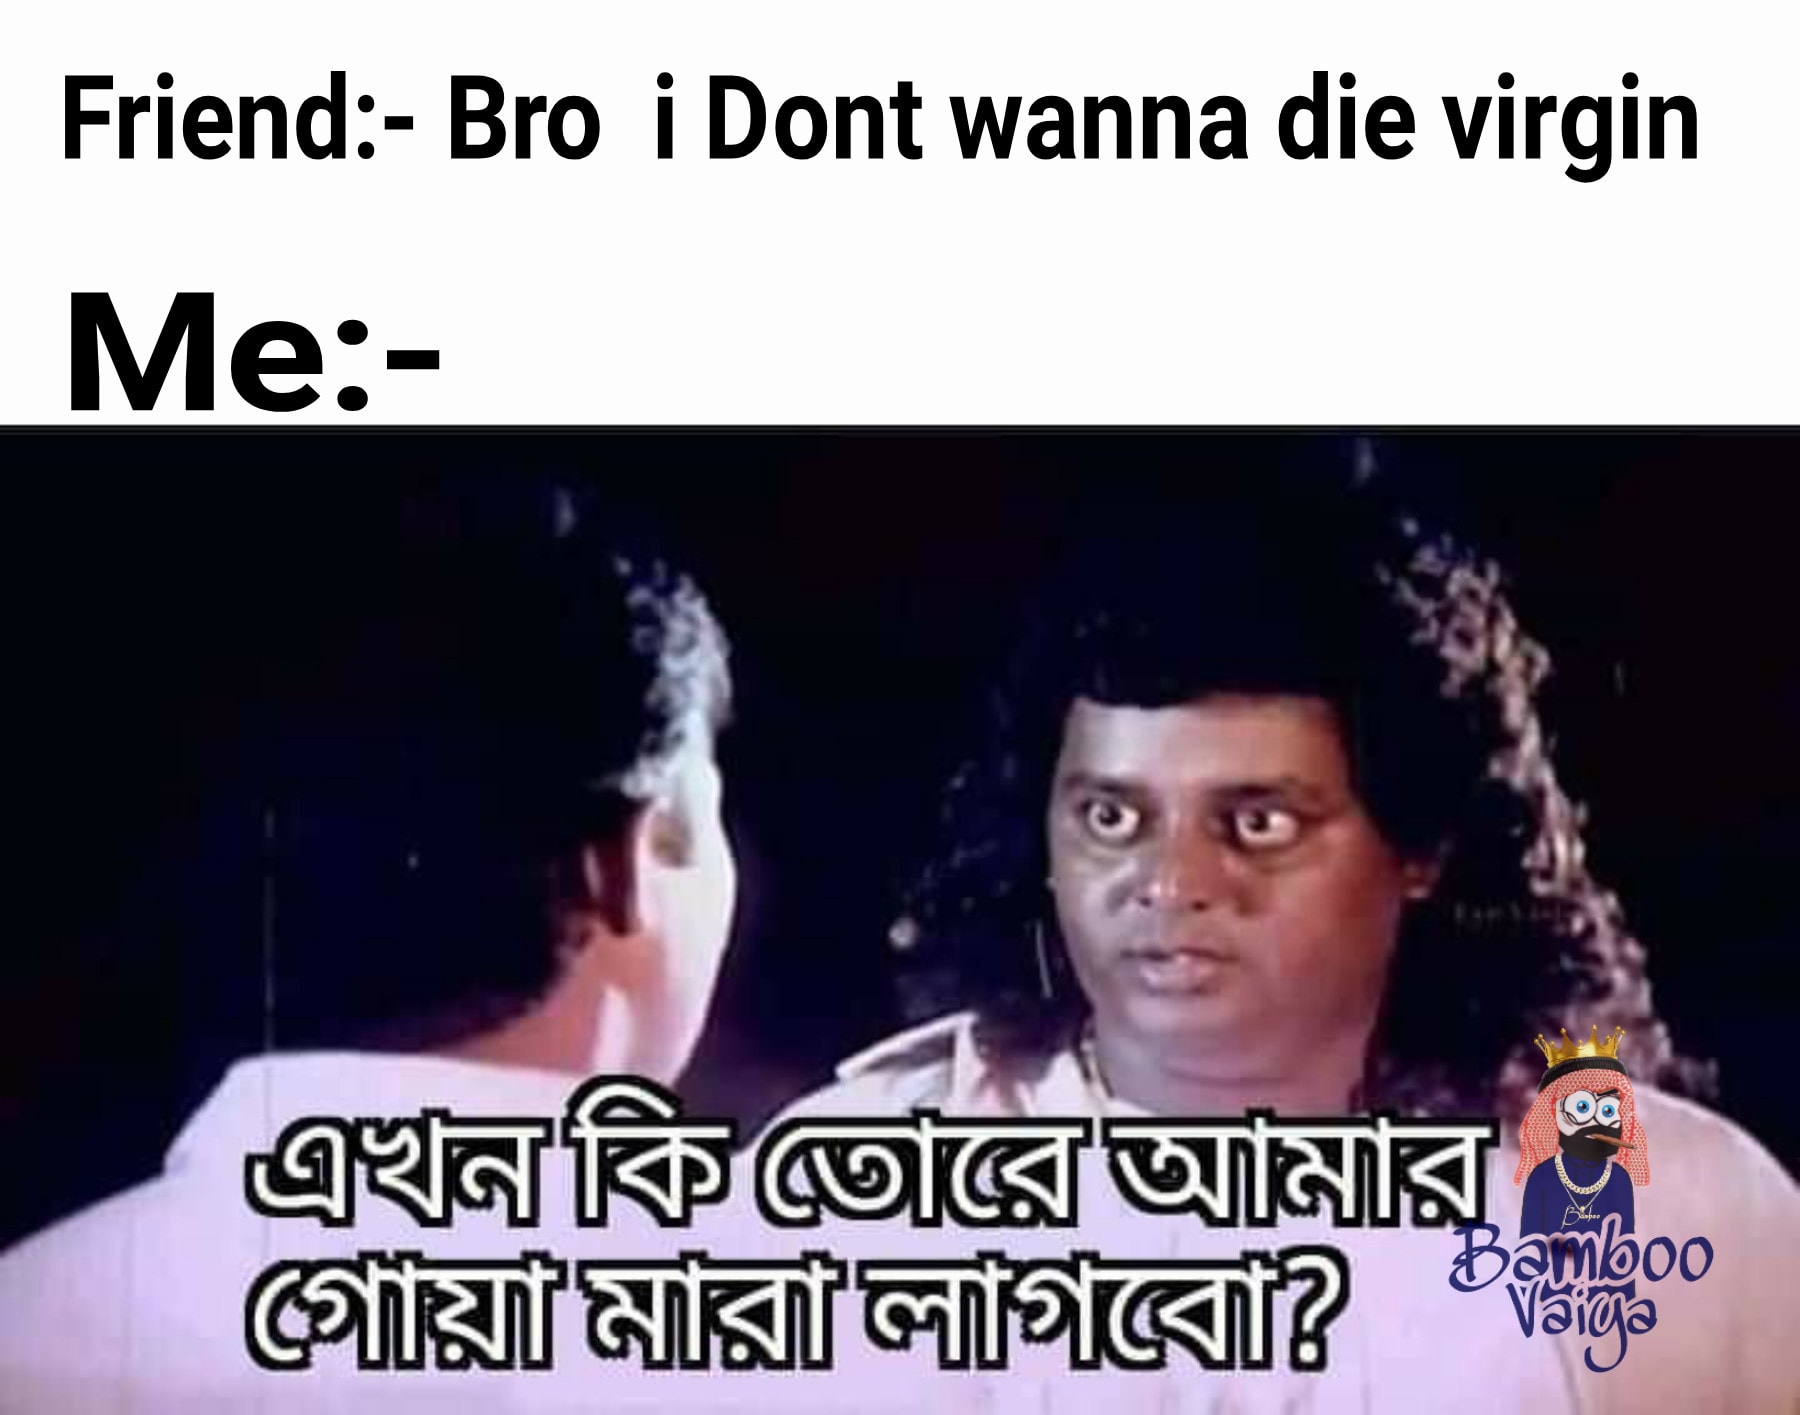
Caption: Friend:- Bro i Dont wanna die virgin   Me:- এখন কি তোরে আমার গোয়া মারা লাগবো ?
Label: non-hate